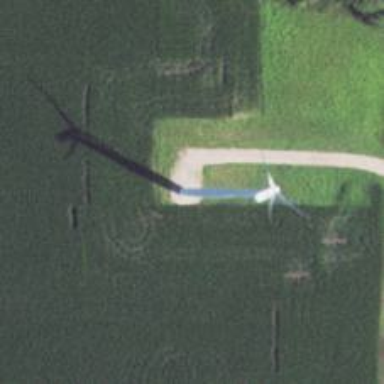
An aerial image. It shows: Wind turbine power generator.